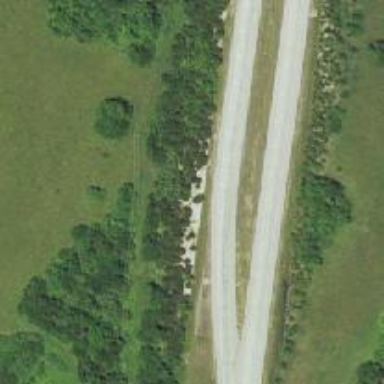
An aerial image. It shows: Trunk highway.